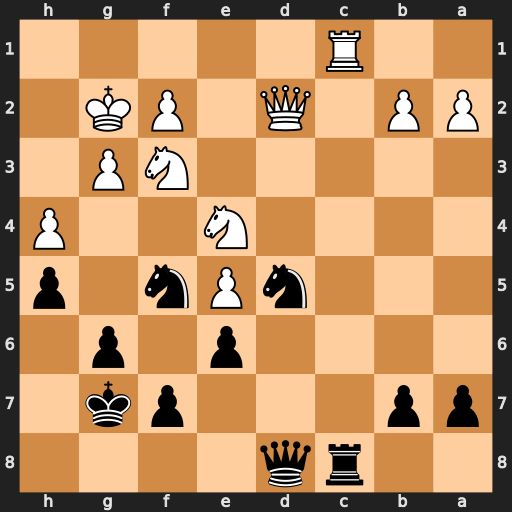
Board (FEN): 2rq4/pp3pk1/4p1p1/3nPn1p/4N2P/5NP1/PP1Q1PK1/2R5
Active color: b
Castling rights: -
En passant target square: -
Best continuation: Nde3+ fxe3 Qxd2+